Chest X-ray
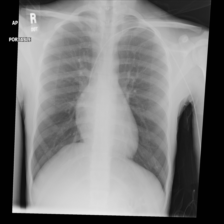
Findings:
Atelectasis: negative
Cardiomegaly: negative
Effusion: negative
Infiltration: negative
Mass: negative
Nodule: negative
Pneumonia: negative
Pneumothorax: negative
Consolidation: negative
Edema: negative
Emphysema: negative
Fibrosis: negative
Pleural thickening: negative
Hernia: negative